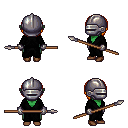
a pixel art fantasy rpg character, female body template, orc, green skin, gray robe, teal pants, light blonde pageboy hairstyle, metal helm, metal gloves, brown shoes, spear, four views (front, back, left, right), 2x2 character sprite sheet, small pixel art, hard edges, no anti-aliasing